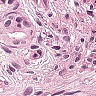
Metastatic tissue present: yes